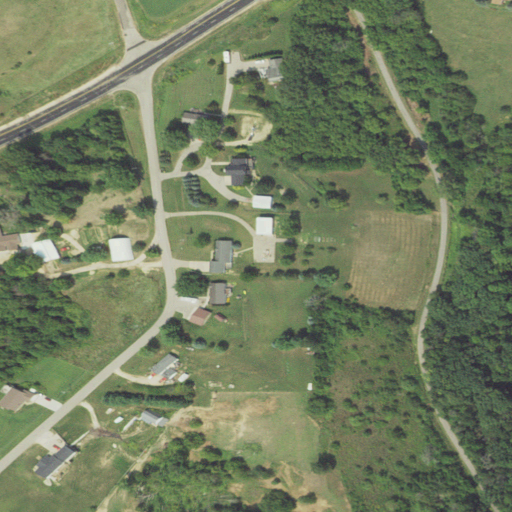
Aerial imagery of mountain in Wisconsin named Mondell Hill containing pasture, low intensity development, open development, deciduous forest, mixed forest, and medium intensity development